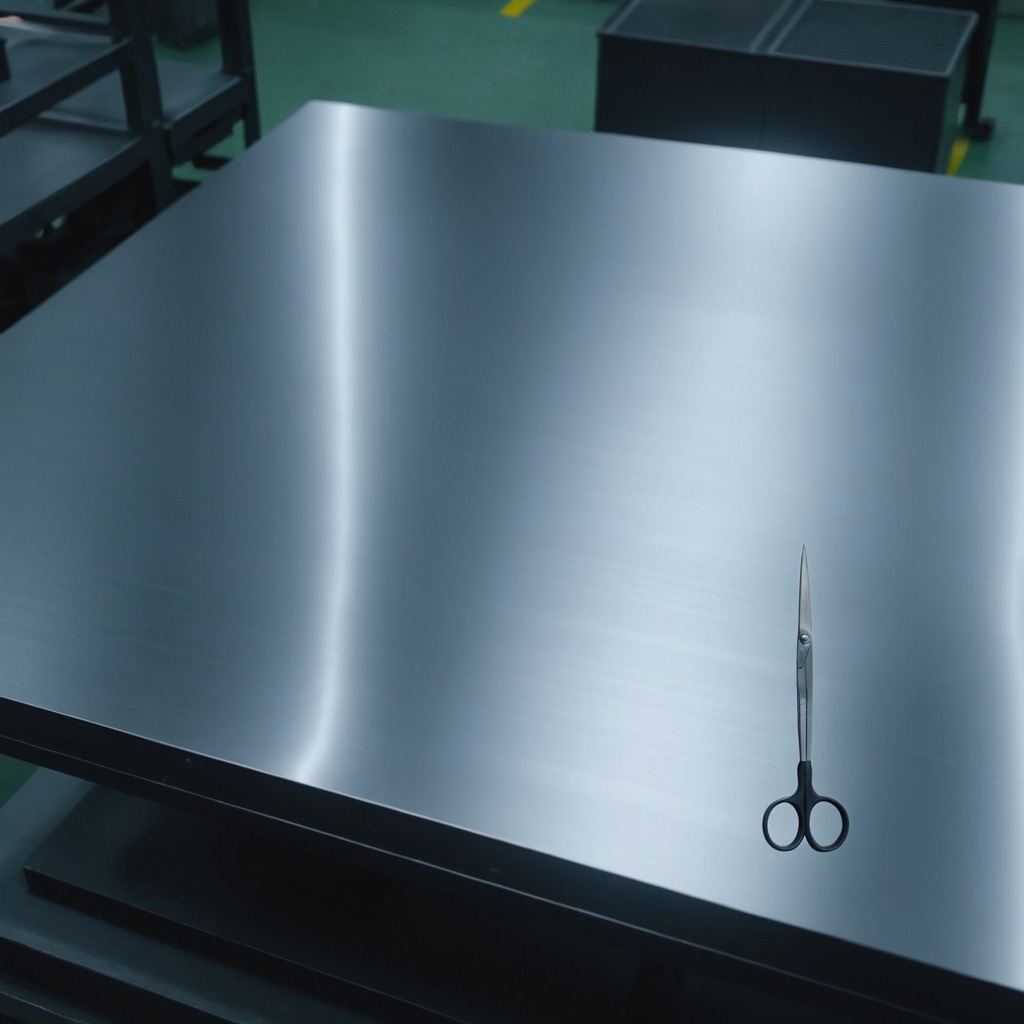
A scissor lies on a metal table in a machine shop under fluorescent lights.